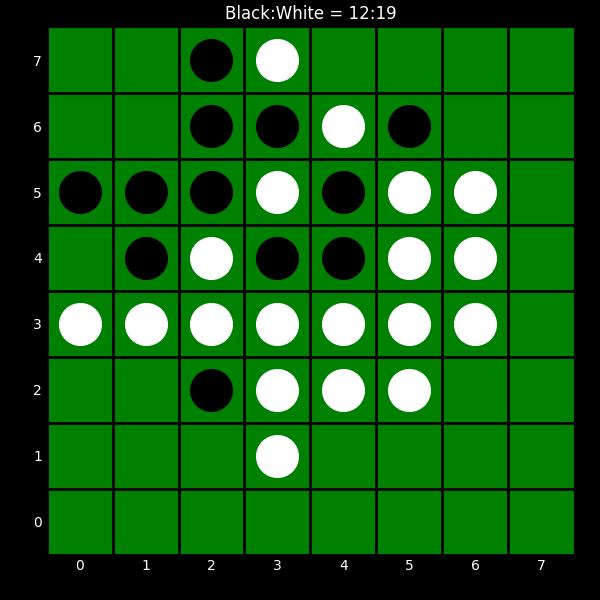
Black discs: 12
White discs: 19